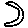
Label: moon